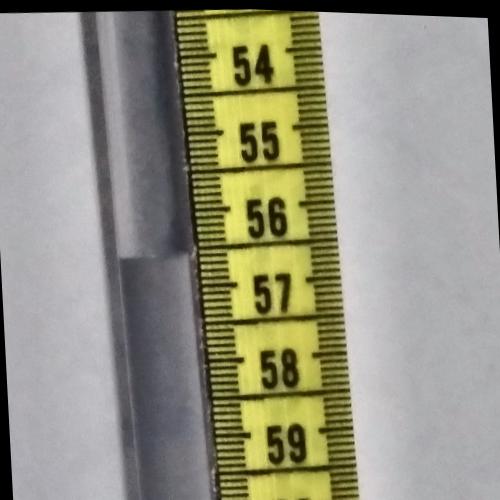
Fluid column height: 56.6 cm